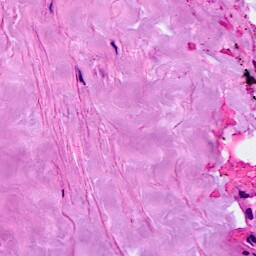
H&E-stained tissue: Breast